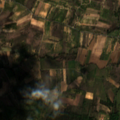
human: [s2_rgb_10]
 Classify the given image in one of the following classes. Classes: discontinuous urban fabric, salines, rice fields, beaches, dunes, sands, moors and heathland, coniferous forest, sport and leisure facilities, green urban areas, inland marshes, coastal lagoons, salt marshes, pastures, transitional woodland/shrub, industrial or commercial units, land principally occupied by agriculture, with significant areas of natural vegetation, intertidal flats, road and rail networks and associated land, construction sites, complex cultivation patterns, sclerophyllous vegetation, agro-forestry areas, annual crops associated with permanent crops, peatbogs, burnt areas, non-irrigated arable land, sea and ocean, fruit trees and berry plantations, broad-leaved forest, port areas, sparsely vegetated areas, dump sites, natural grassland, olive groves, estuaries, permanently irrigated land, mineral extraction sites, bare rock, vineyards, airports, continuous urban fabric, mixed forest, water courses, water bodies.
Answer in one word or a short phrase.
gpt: olive groves, complex cultivation patterns, agro-forestry areas, broad-leaved forest